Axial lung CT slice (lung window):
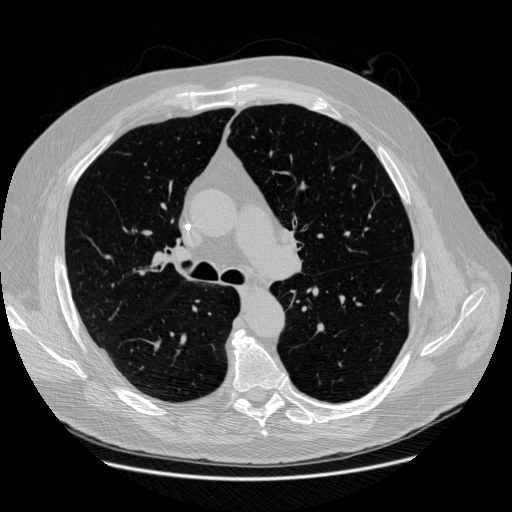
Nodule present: no